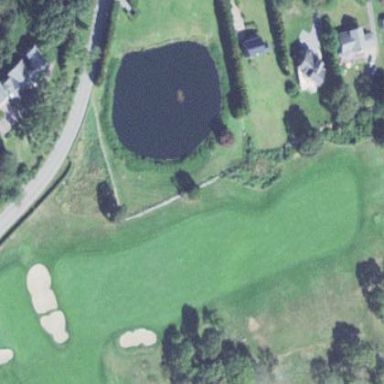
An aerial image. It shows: Grassy area designated as golf fairway.